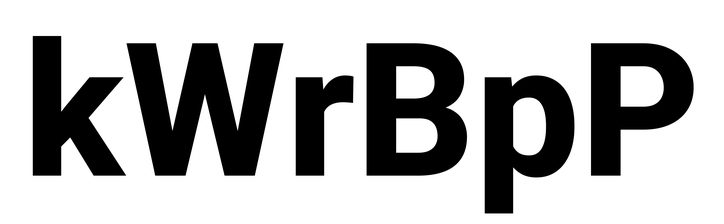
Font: Roboto_ExtraBold